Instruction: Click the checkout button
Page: cart
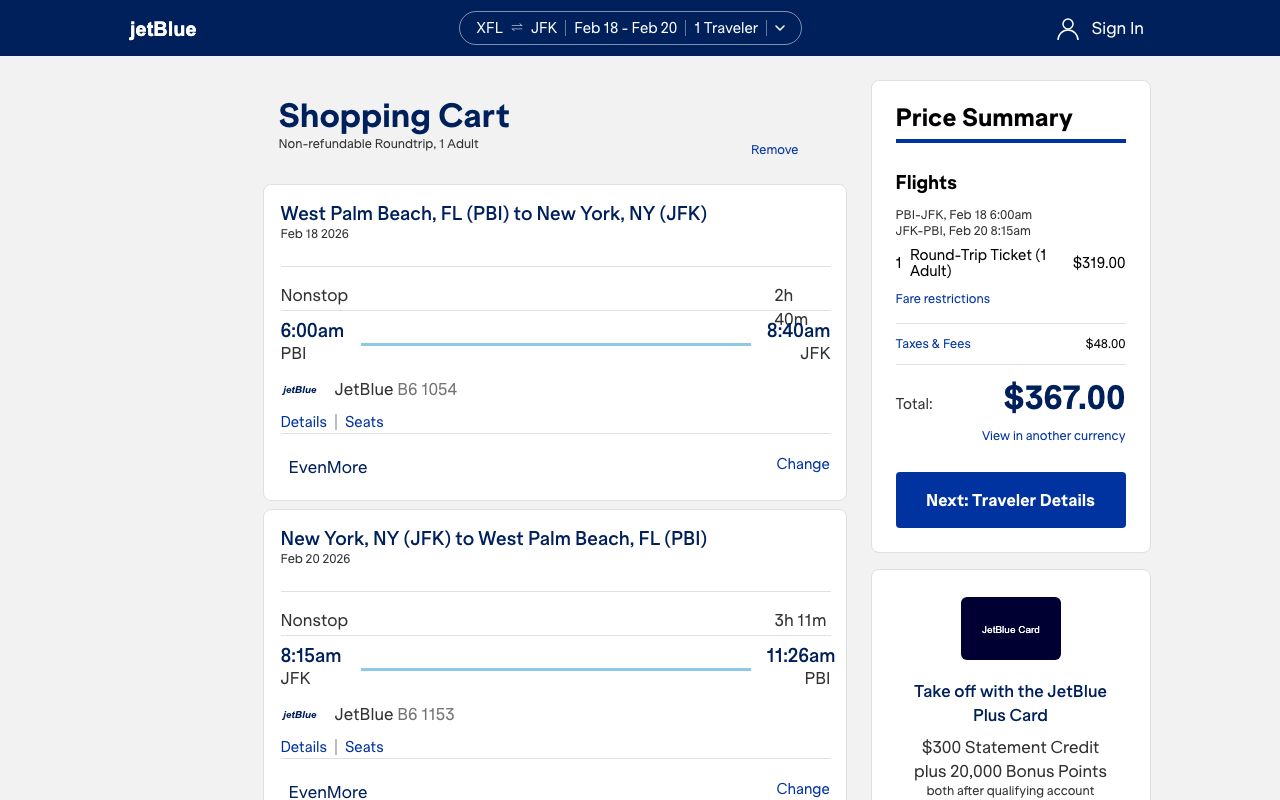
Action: click